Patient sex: F
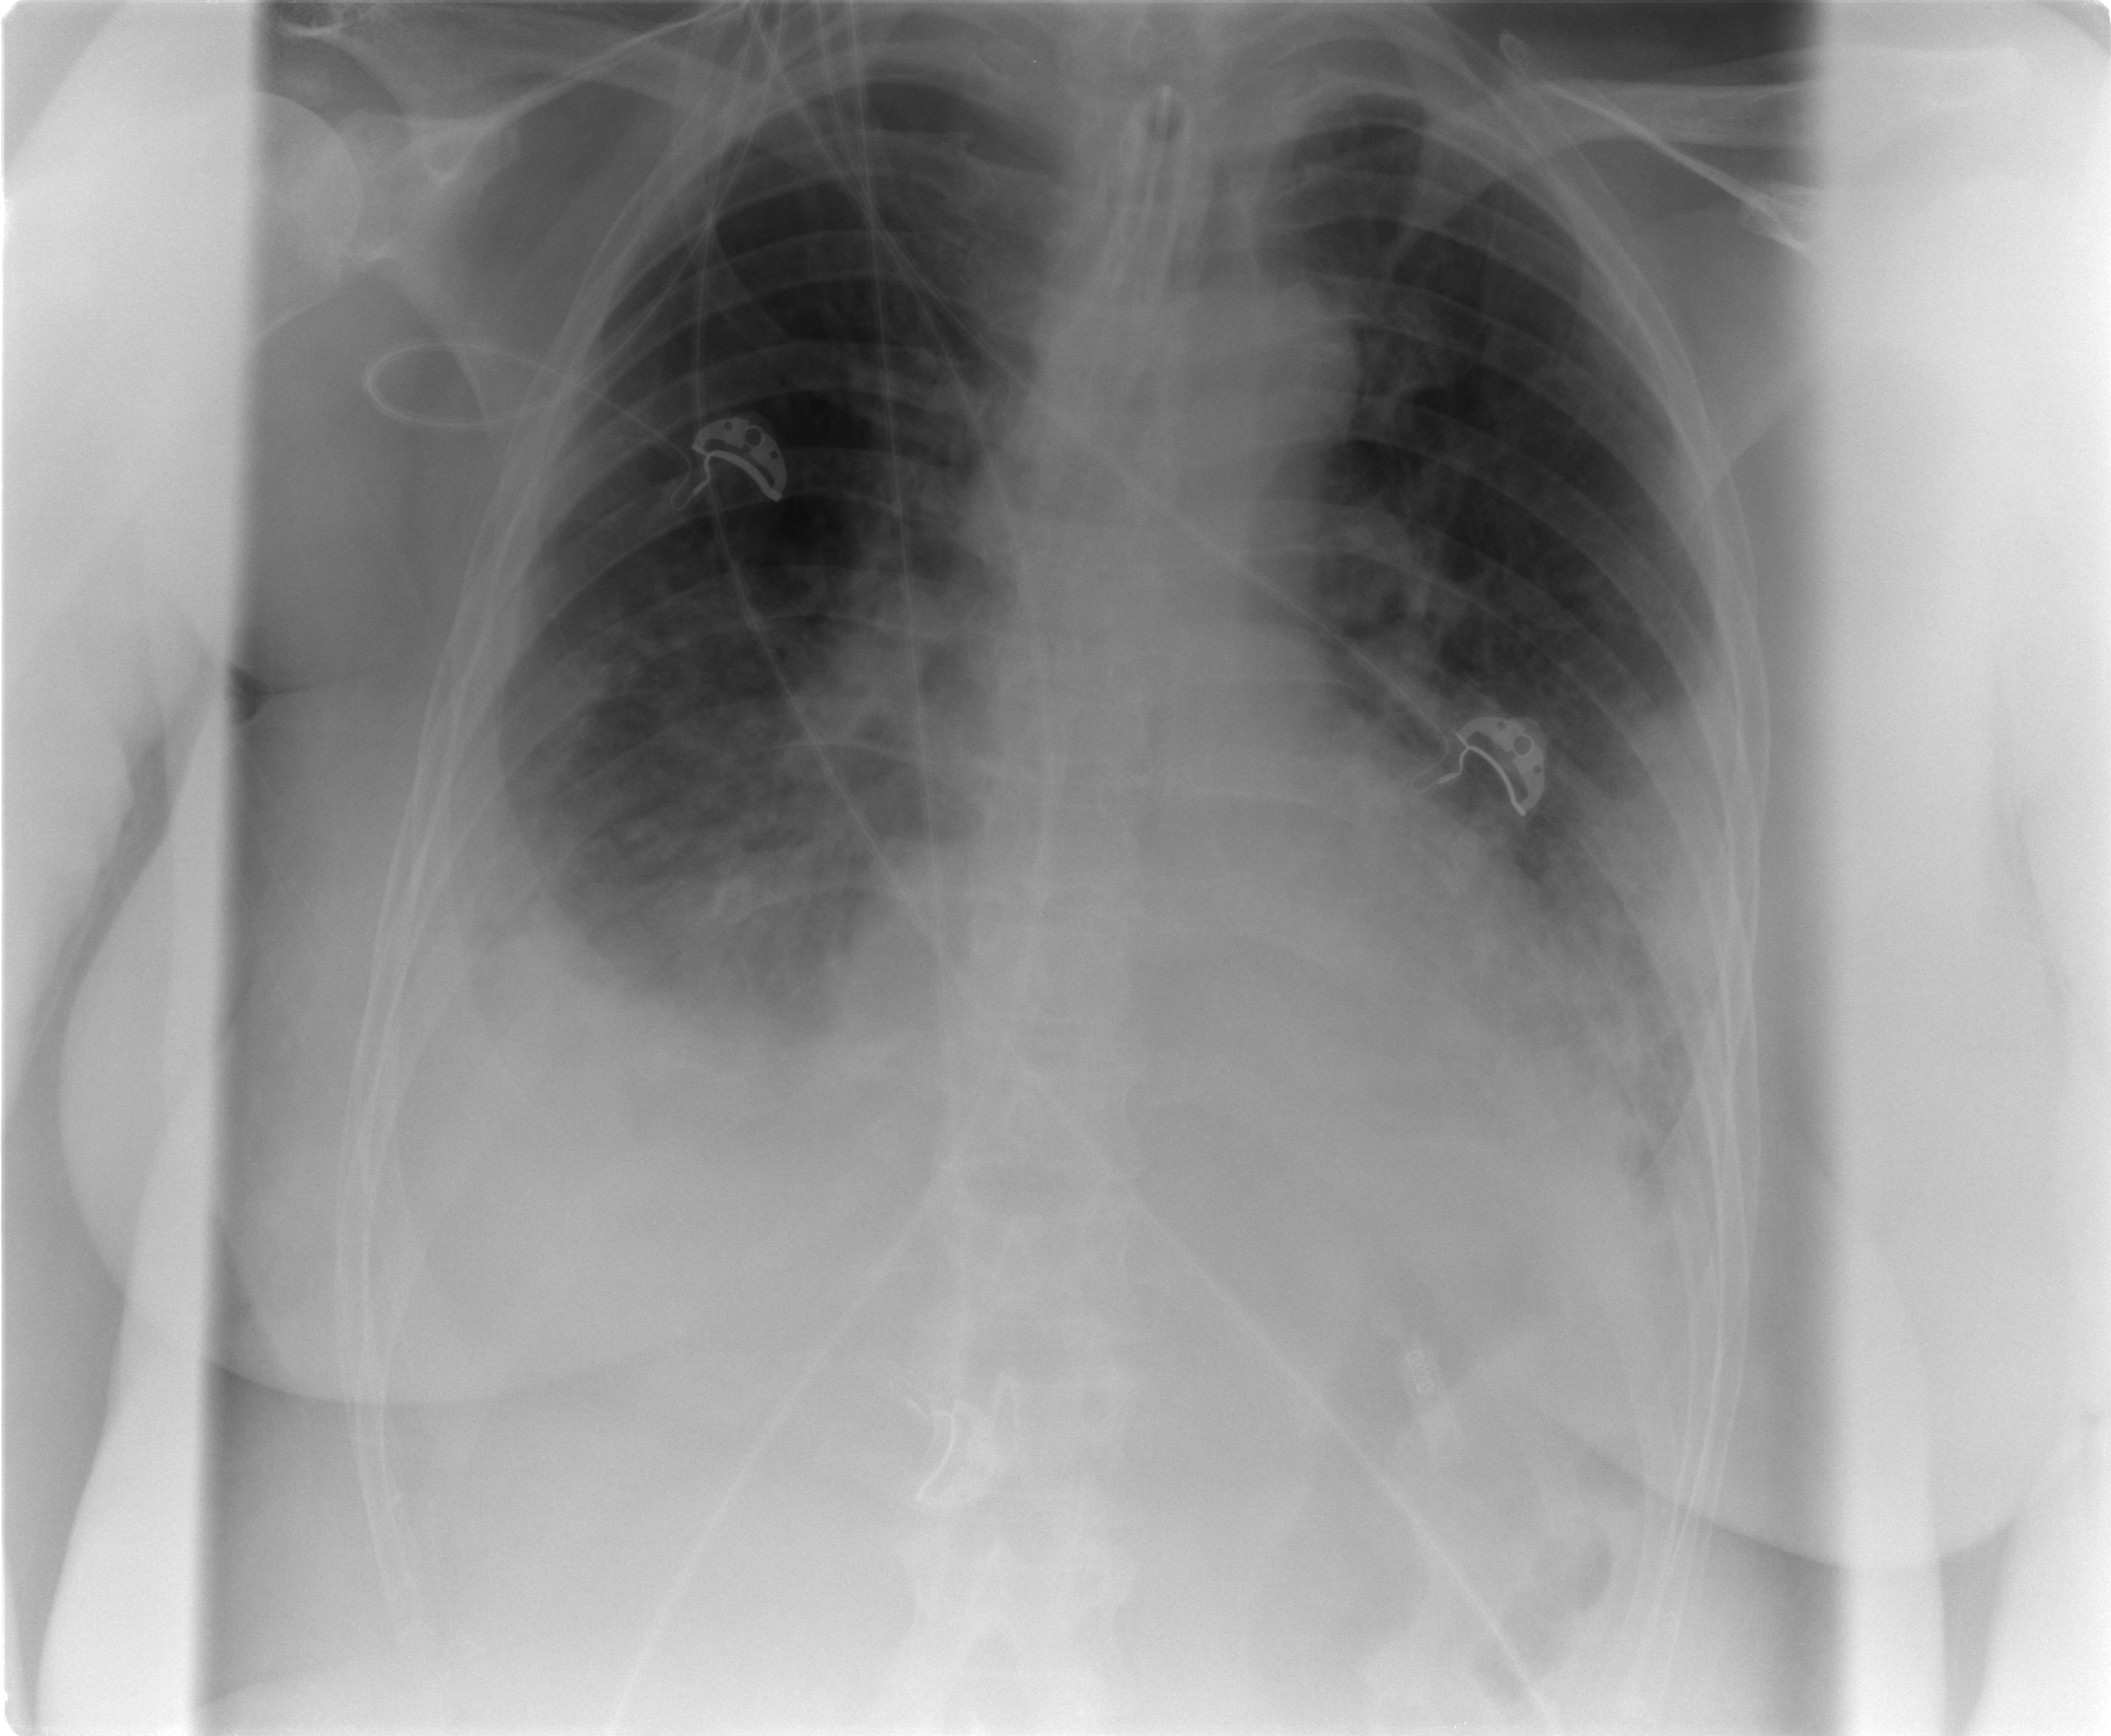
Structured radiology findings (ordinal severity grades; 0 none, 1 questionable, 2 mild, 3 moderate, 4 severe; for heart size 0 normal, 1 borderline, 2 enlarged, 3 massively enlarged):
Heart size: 2
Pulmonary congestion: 2
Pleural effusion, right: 2
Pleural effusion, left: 2
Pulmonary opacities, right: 2
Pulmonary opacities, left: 3
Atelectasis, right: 2
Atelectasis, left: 2